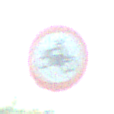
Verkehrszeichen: VerbotKraftraeder
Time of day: MorningAfternoon
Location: Outdoor (RoadRail)
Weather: Clear
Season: NotSpecified
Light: Natural